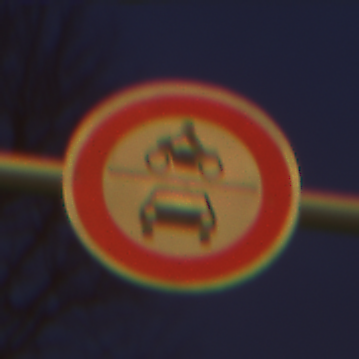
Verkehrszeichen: VerbotKraftfahrzeuge
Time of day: Night
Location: Outdoor (Urban)
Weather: Clear
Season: NotSpecified
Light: Artificial